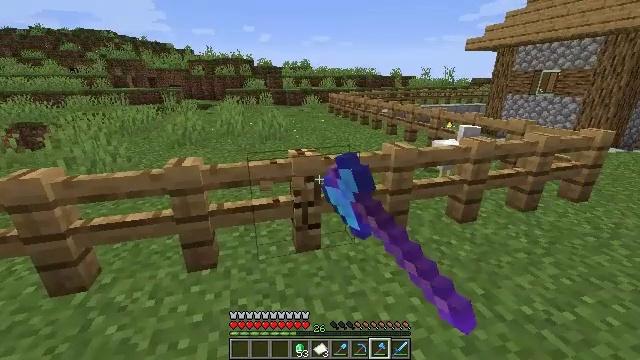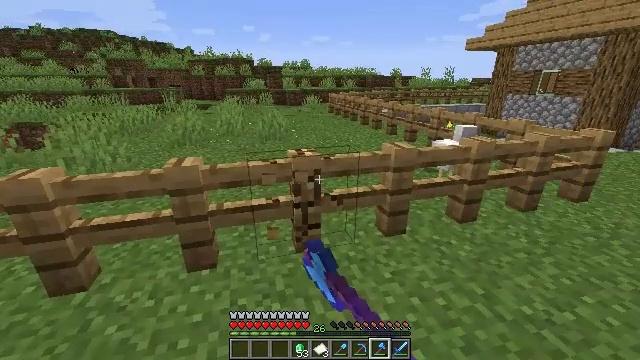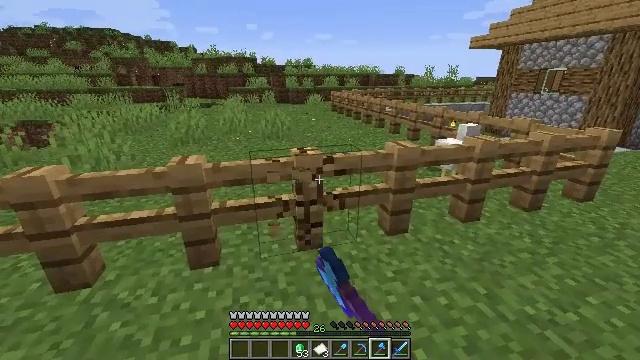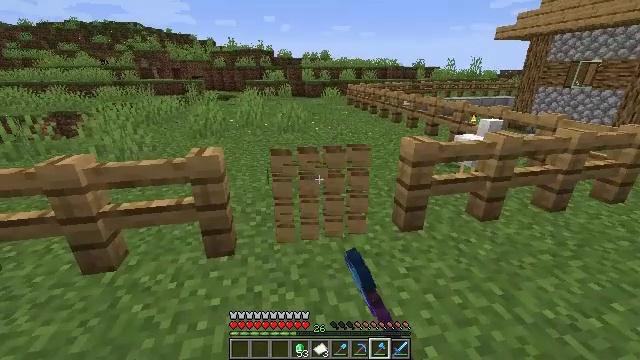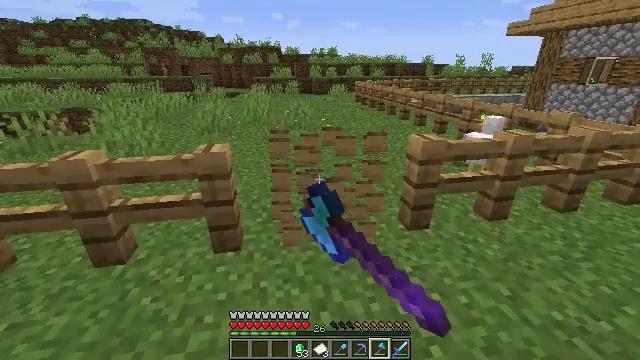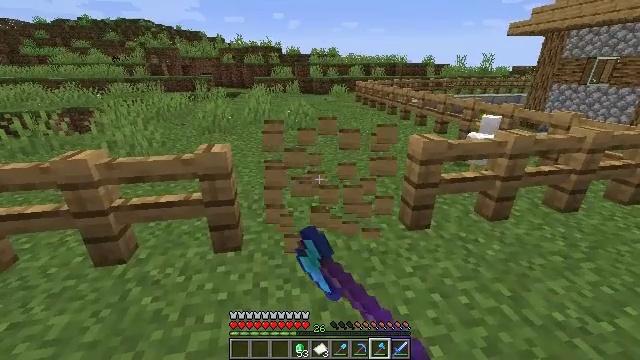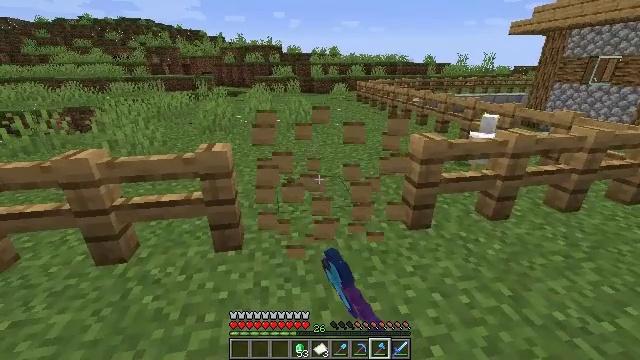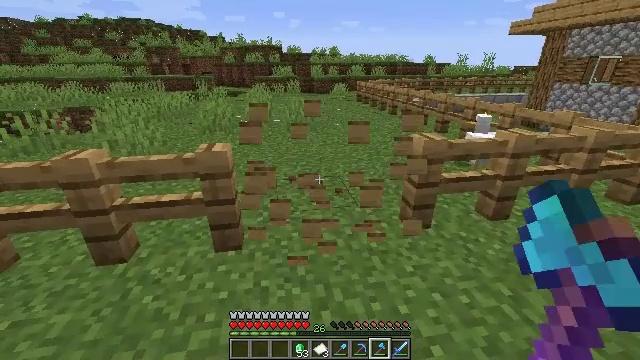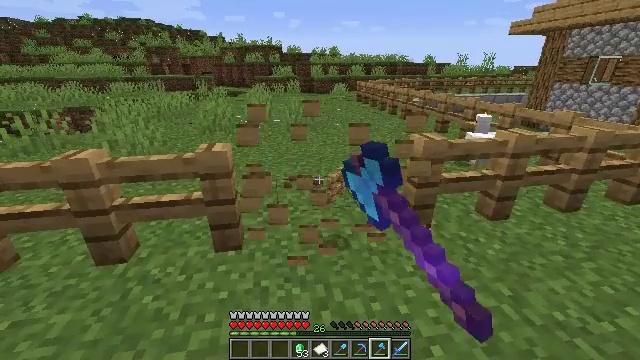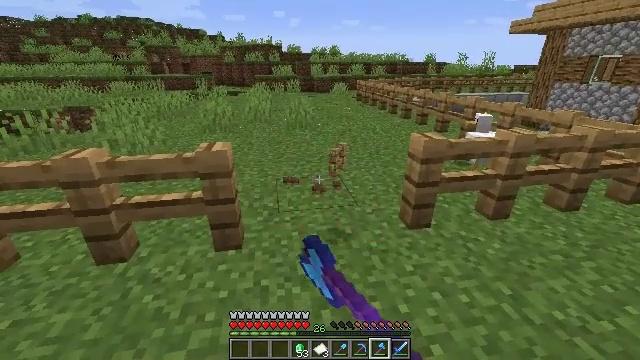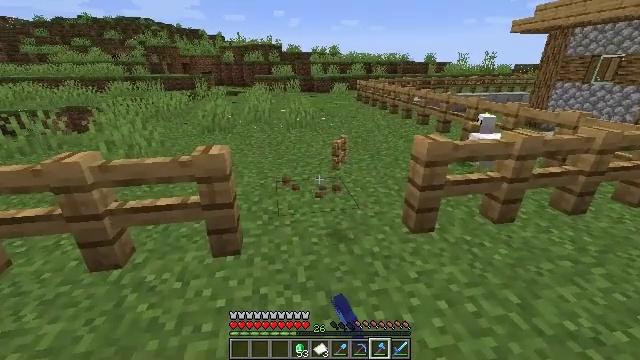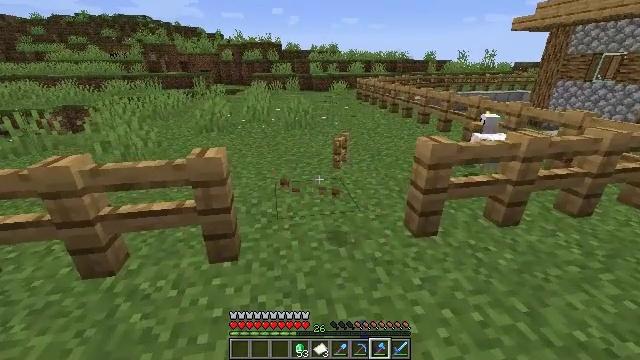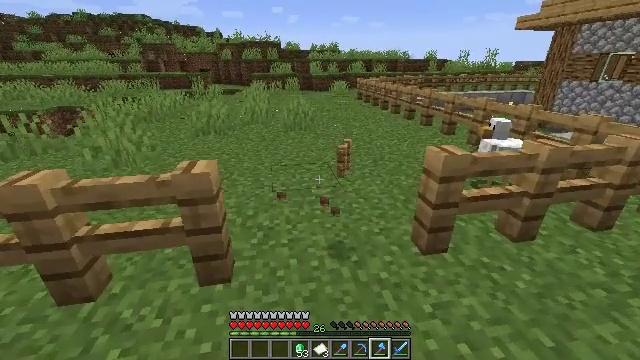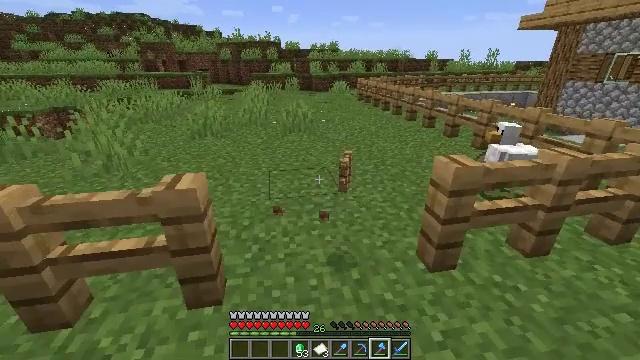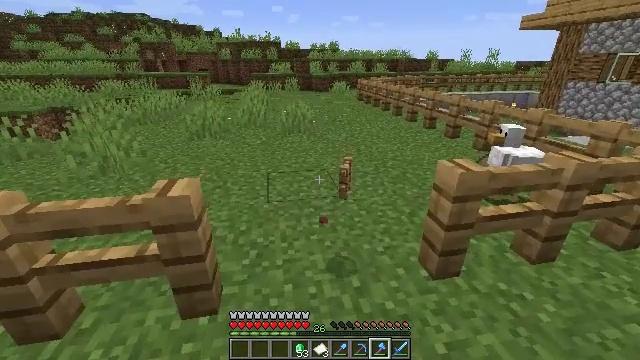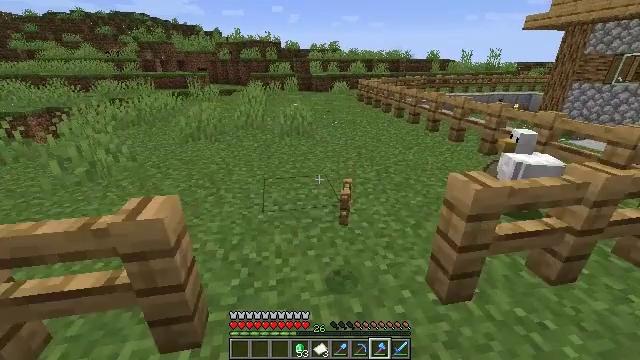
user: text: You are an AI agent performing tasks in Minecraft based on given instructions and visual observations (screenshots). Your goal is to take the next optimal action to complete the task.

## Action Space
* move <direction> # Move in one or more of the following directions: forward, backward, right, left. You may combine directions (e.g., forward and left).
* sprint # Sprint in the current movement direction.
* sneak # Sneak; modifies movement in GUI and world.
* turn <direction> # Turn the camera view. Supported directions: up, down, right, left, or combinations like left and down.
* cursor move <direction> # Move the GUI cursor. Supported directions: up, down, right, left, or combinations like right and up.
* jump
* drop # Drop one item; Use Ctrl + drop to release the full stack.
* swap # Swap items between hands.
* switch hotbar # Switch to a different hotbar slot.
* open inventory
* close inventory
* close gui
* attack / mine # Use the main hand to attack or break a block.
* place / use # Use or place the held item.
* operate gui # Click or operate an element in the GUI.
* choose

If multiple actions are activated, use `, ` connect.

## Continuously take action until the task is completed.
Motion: motion action
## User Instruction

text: Attack the oak fence to collect it.
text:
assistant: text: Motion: attack / mine
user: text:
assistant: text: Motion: attack / mine
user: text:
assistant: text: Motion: turn left and down, attack / mine
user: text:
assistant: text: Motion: turn left, attack / mine
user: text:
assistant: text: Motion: attack / mine
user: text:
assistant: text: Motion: attack / mine
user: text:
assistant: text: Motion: attack / mine
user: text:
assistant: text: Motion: attack / mine
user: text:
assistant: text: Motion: attack / mine
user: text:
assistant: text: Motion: move forward
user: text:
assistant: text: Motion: move forward
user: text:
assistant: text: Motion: move forward
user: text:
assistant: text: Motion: move forward
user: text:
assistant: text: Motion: move forward
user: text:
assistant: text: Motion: move forward
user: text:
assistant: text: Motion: move forward, sprint
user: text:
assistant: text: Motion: move forward, sprint
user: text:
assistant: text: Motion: move forward, sprint
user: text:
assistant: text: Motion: move forward, sprint
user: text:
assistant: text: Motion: move forward
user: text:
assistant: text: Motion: move forward, turn left and down
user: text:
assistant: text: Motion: move forward and move right, turn left and down
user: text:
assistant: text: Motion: move forward and move right, turn left and down
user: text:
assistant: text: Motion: move forward and move right, turn left
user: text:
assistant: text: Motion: move forward and move right, turn left and up
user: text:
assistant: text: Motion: move right, turn left and up
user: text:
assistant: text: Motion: turn left and up
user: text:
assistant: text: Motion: turn left and up
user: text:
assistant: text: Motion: turn right
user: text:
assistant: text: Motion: no_op